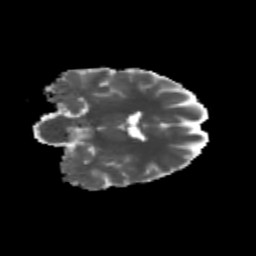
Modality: MD
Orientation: coronal
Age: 23
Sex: female
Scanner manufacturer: siemens
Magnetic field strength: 3 T
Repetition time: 3.5 s
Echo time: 0.113 s